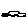
Label: car